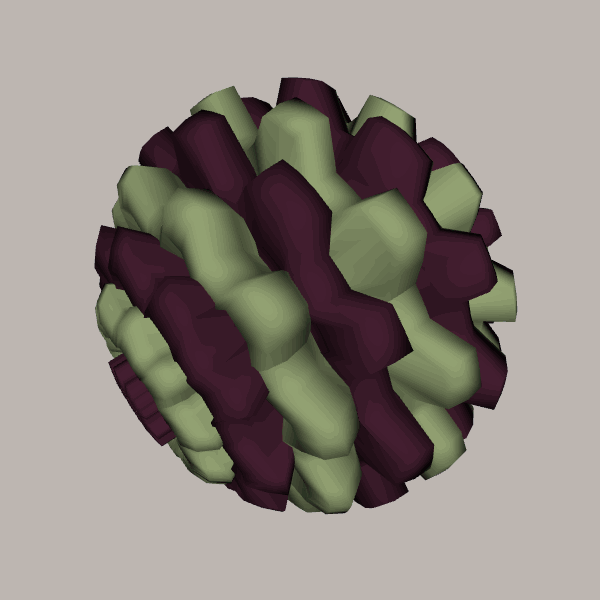
Background: light